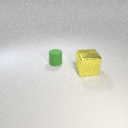
large yellow metal cube to the right of small green rubber cylinder